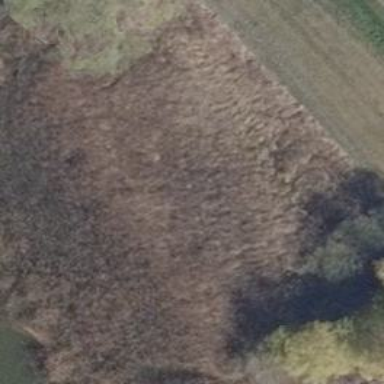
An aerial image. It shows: Beautiful wet meadow natural wetland.